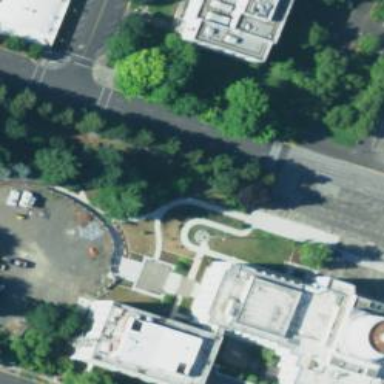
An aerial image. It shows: Memorial site with historic significance.